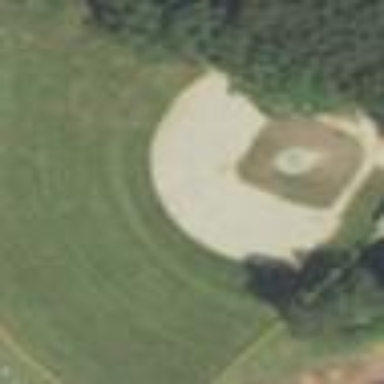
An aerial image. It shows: Baseball pitch for leisure land activities.